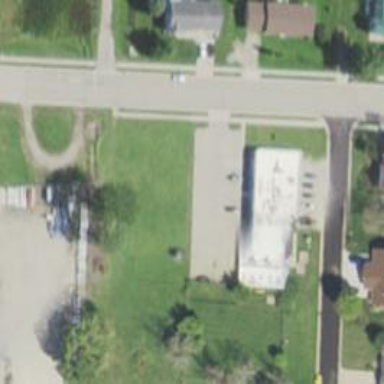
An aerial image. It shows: Veterinary facility.